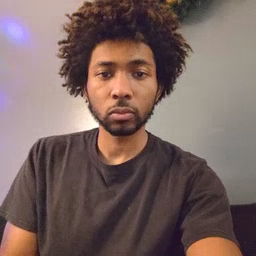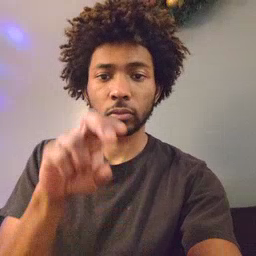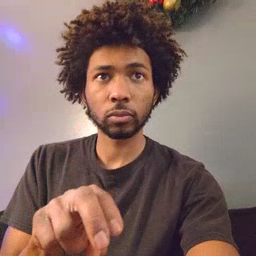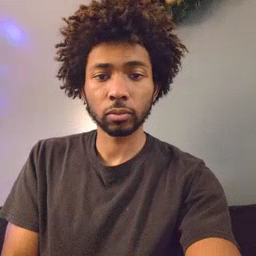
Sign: chair